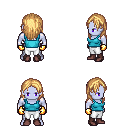
a pixel art fantasy rpg character, male body template, dark elf, purple skin, teal pirate shirt, white pants, light blonde long hairstyle, gold gloves, maroon shoes, four views (front, back, left, right), 2x2 character sprite sheet, small pixel art, hard edges, no anti-aliasing